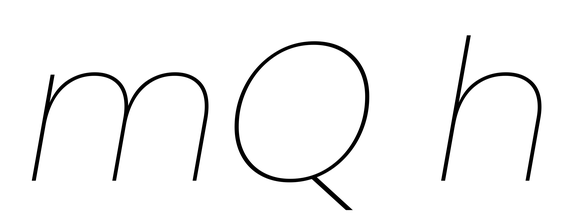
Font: Poppins-ThinItalic